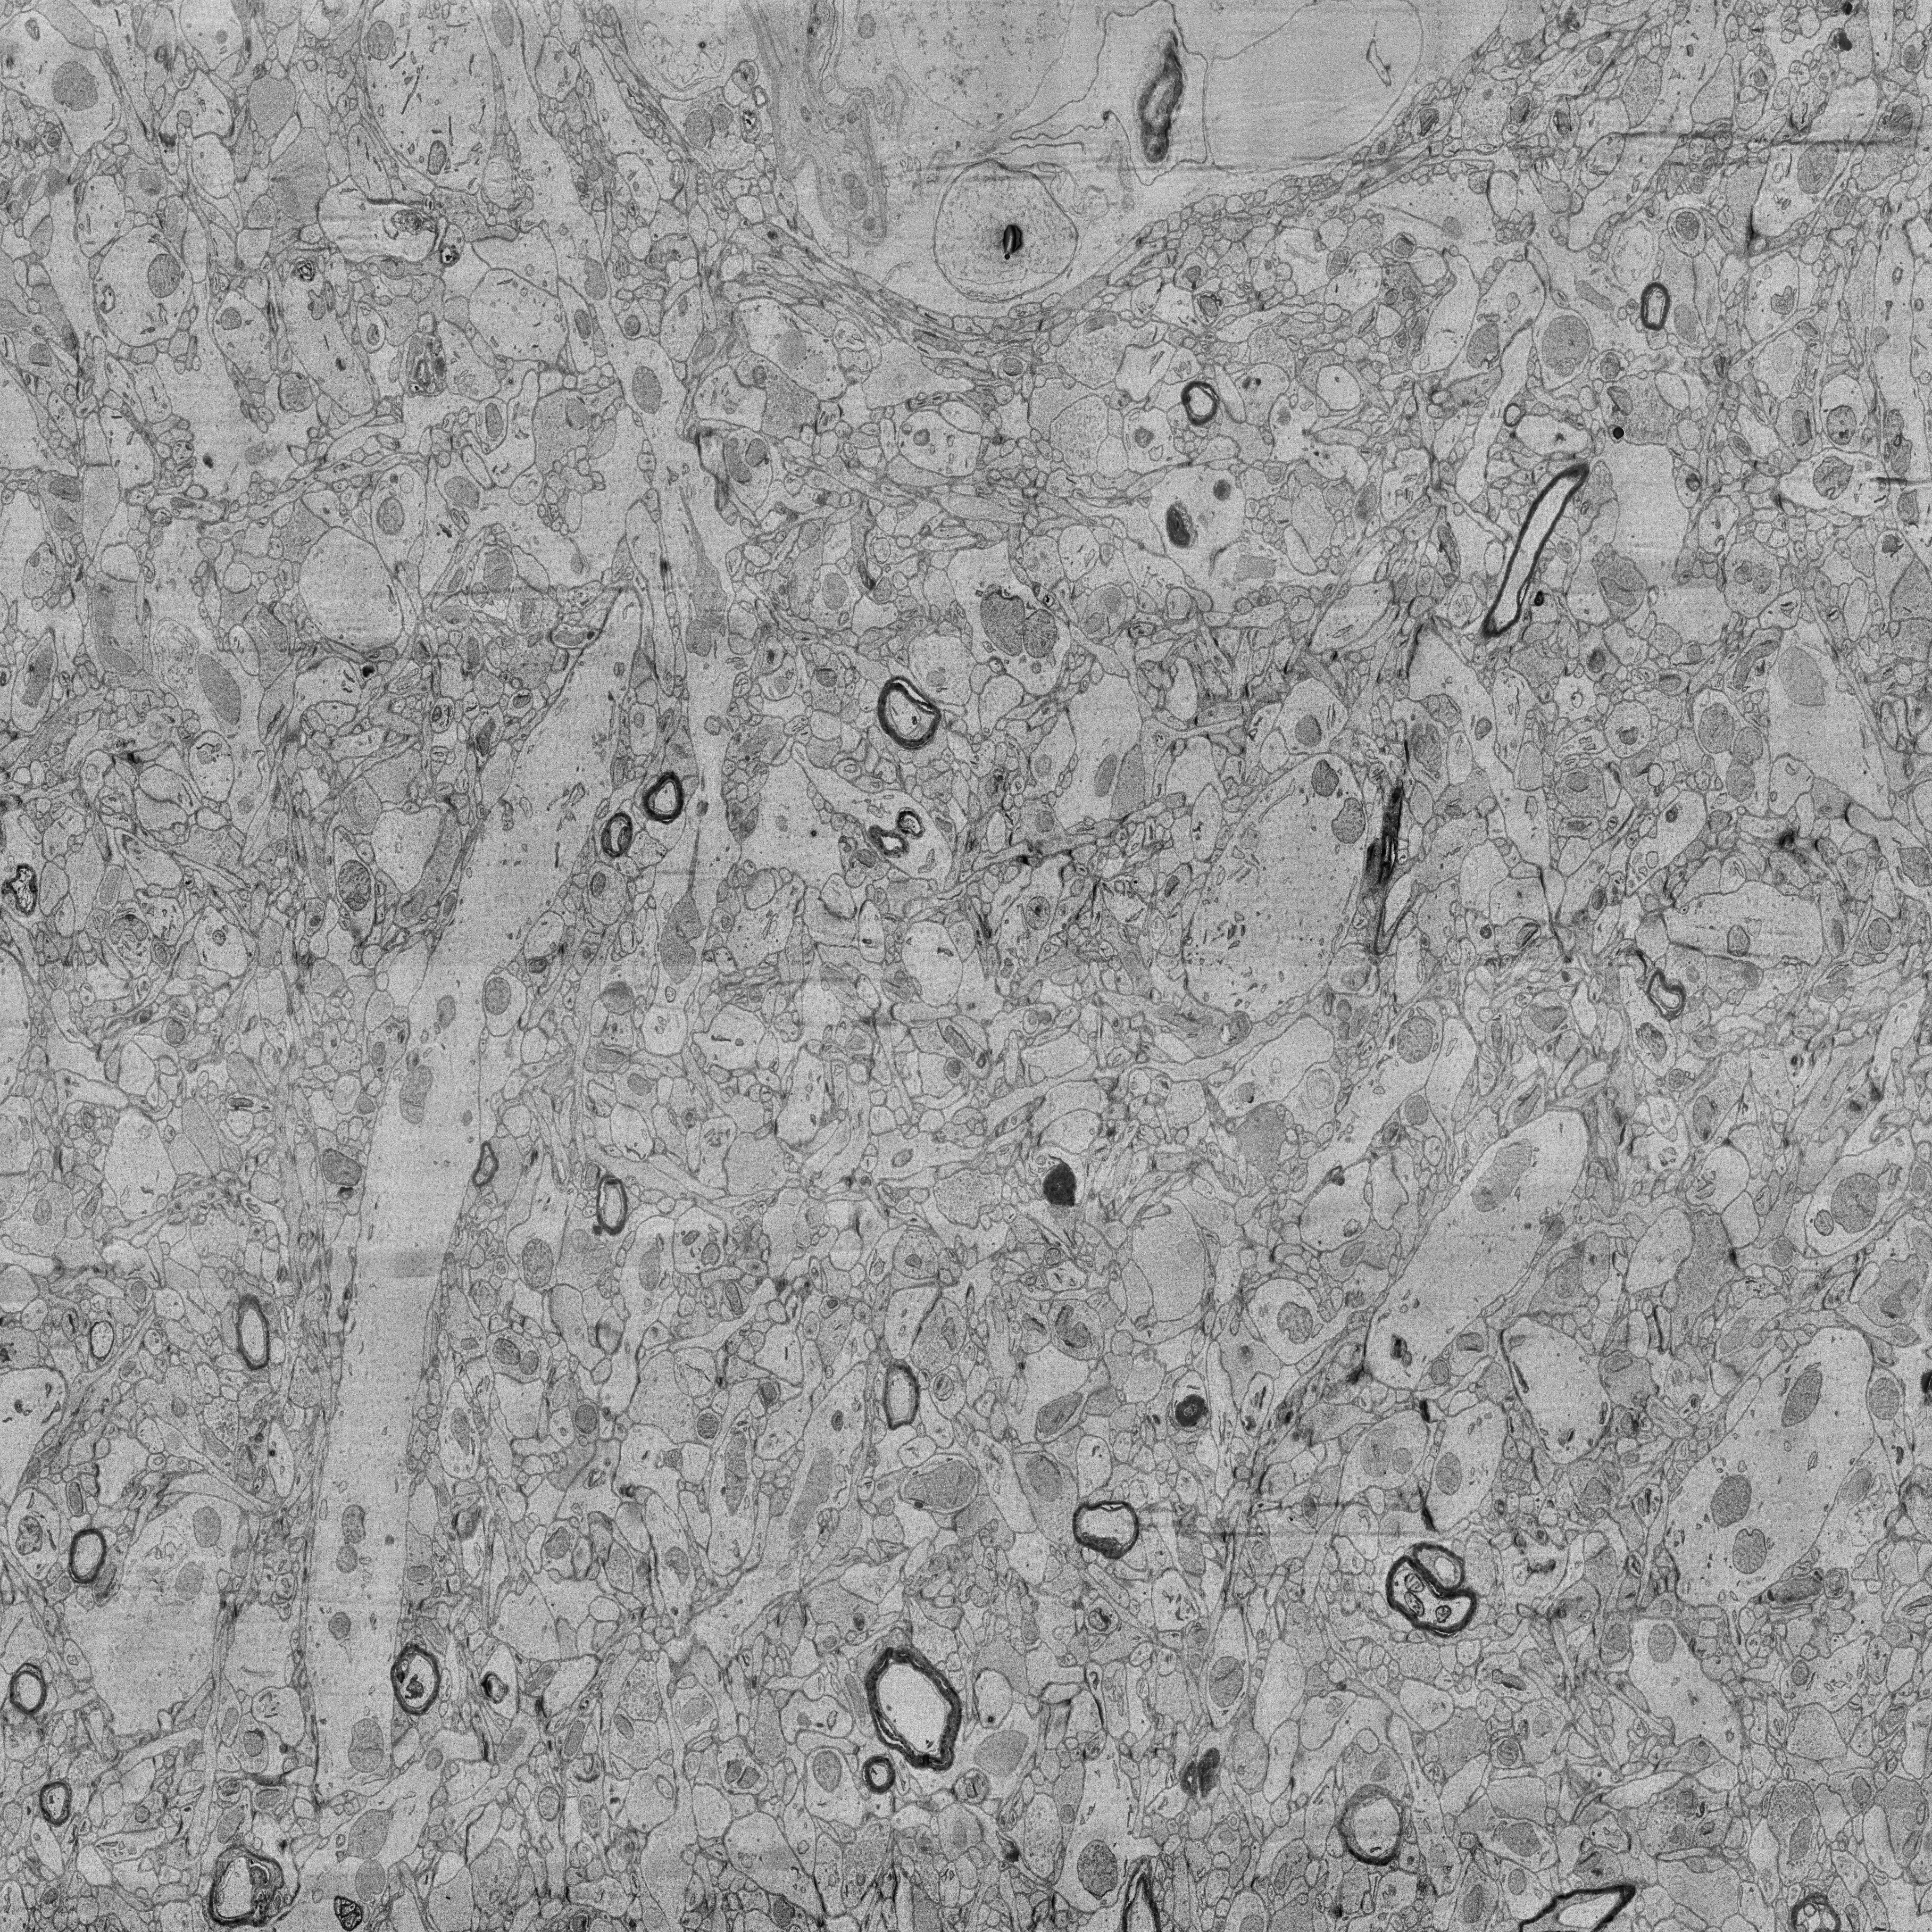
Electron microscopy slice of human cortex tissue
Slice depth (z): 76
Mitochondria instances in slice: 467